Interaction volume radius: 10 \u00c5
Interaction volume height: 20 \u00c5
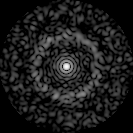
Disorder parameter: 0.8261